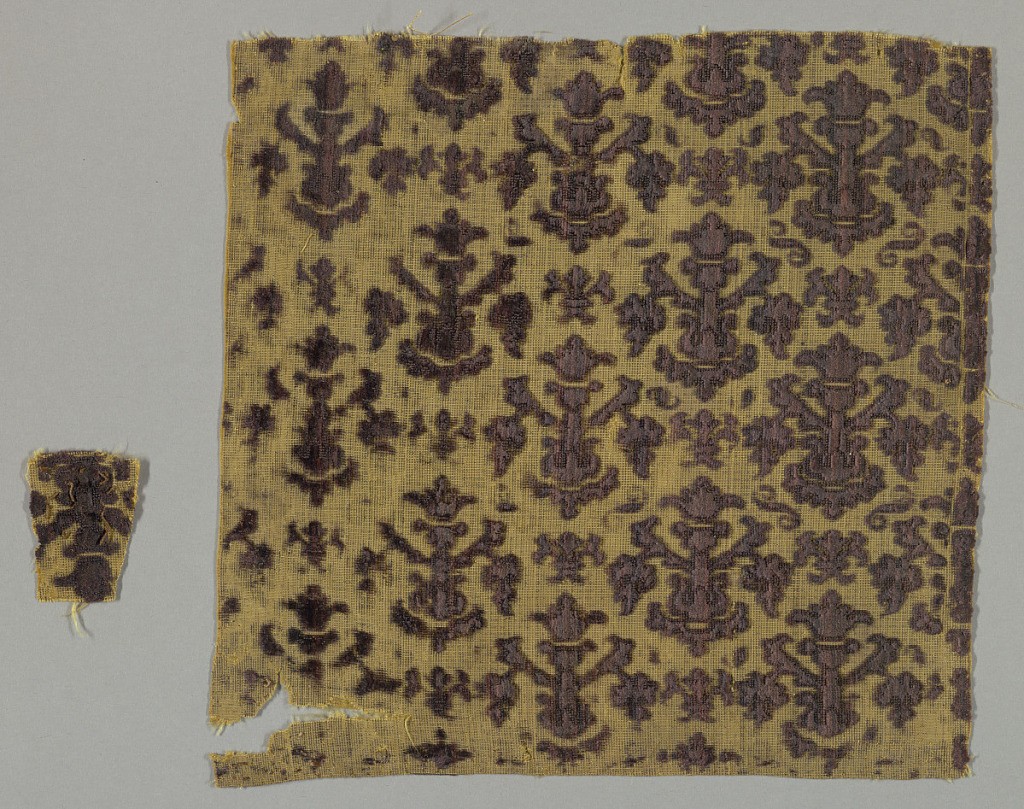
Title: Fragment
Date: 16th–17th century
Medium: silk Technique: supplementary warp forming raised pile in plain weave foundation.
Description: Candelabra motif in offset rows in deep mauve on natural.